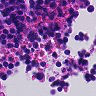
Metastatic tissue present: no